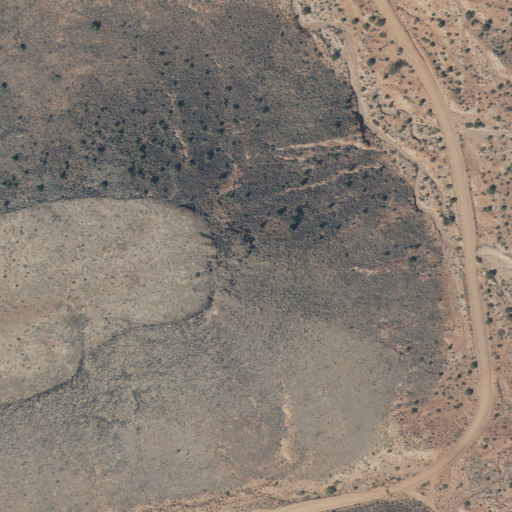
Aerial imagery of ridge(s) in Utah named The Divide containing shrub and evergreen forest